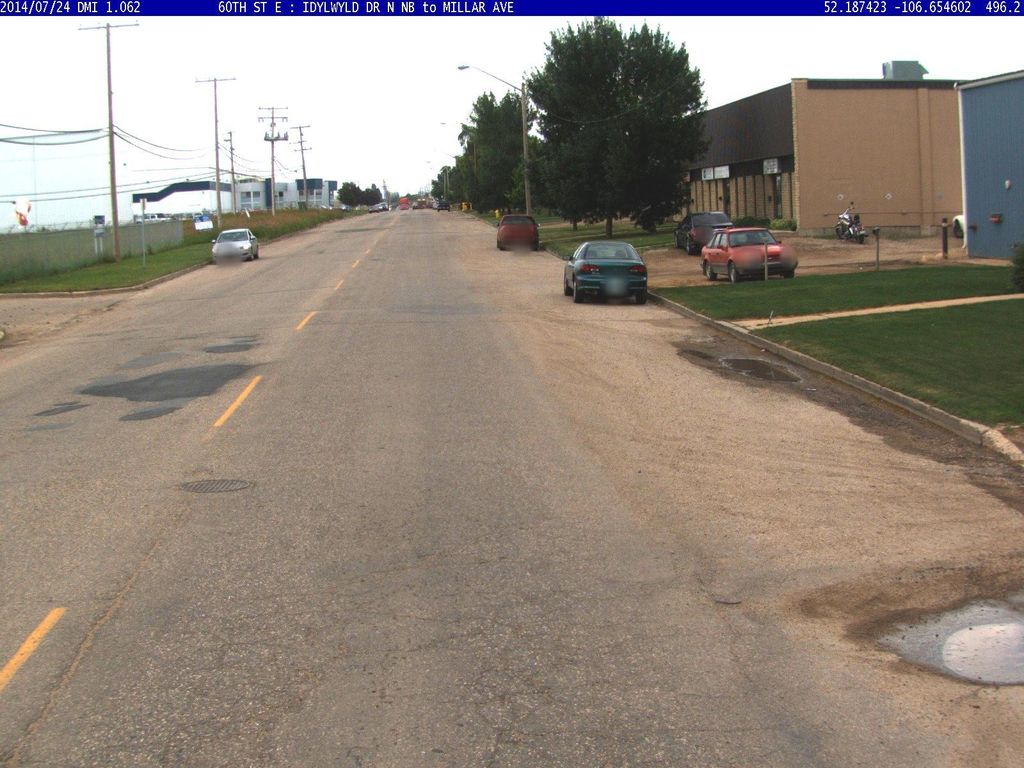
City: saskatoon